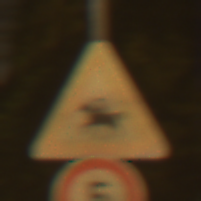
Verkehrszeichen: ReiterRechts
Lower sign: Geschwindigkeit5
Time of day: Night
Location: Outdoor (Urban)
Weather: Clear
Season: NotSpecified
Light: Artificial